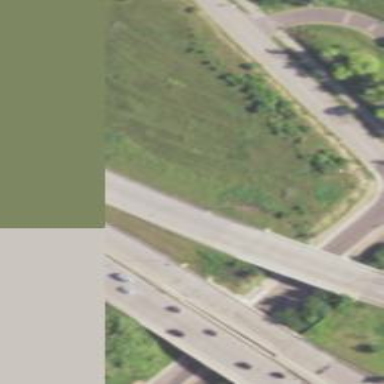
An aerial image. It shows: Motorway junction.